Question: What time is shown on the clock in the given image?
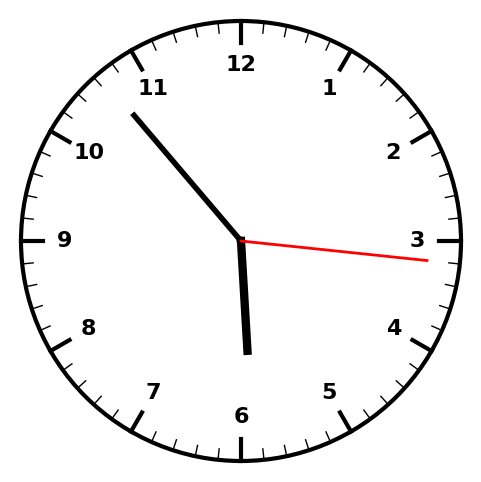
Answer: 05:53:16